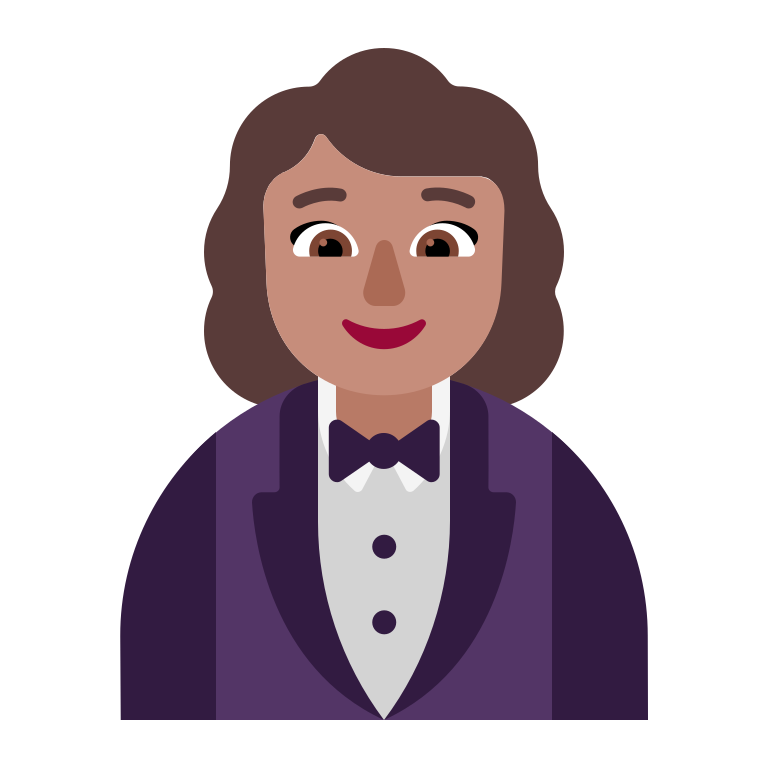
woman in tuxedo flat